Question: I tried to integrate Travis CI into my iOS application.

I get an error stating:
'''
The command "xctool -project RomanToBase10.xcodeproj -scheme RomanToBase10 build test" exited with 4.
'''
My '.travis.yml' looks like this:
'''
language: swift
osx_image: xcode8.3
xcode_project: RomanToBase10.xcodeproj
xcode_scheme: RomanToBase10
'''
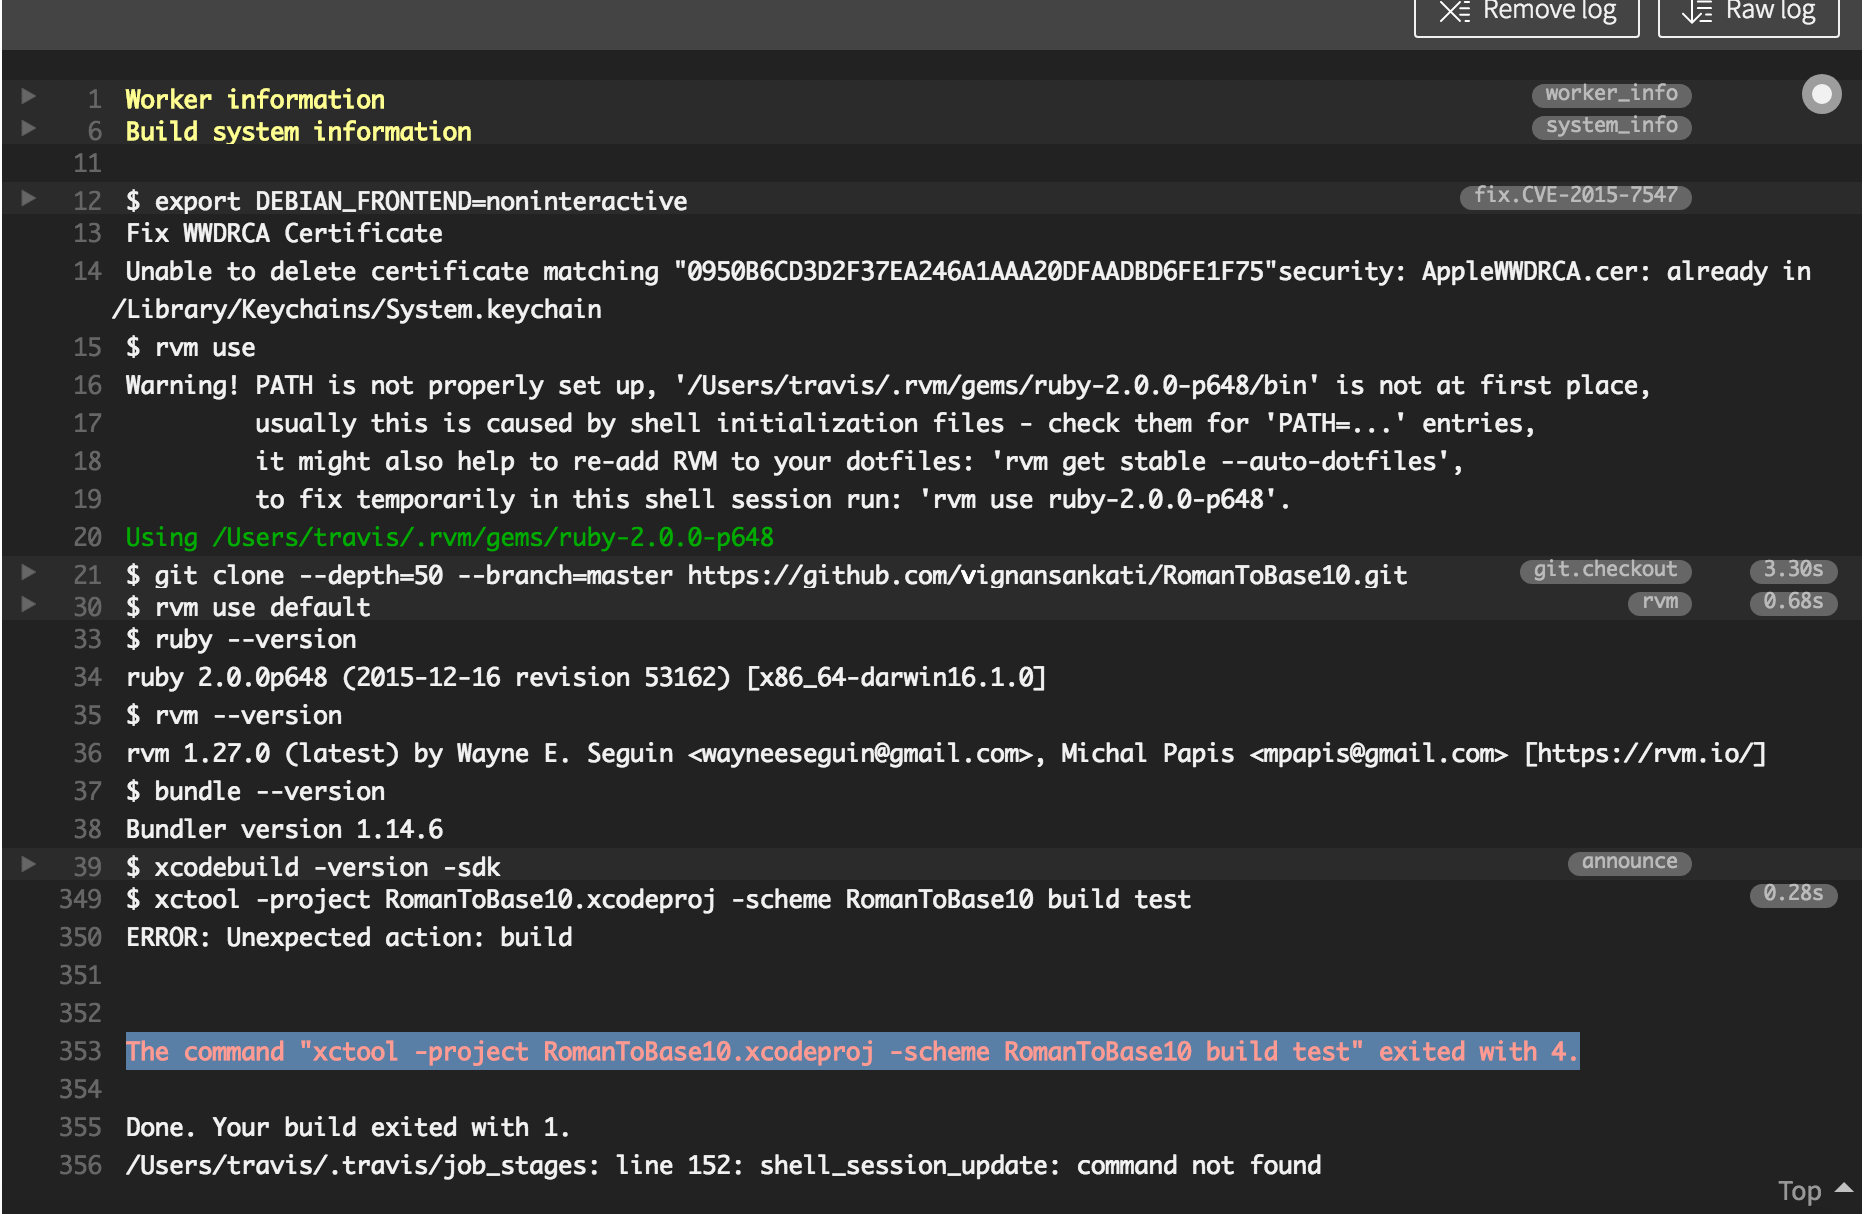
Answer: The problem is that your are using Xcode 8.3. Travis CI uses Facebooks xctool which does not fully support Xcode 8.
For more details see this issues for Travis: <URL>